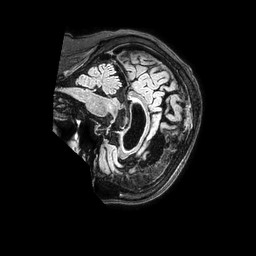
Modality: FLAIR
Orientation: sagittal
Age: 62
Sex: male
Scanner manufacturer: philips
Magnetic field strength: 3 T
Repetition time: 4.8 s
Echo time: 0.34 s